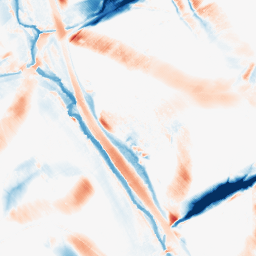
Category: morphological
Decomposition family: morphological_diamond
Decomposition parameters: operation: average
radius: 20
Upsampling method: bspline
Upsampling parameters: scale: 8
Upsampling scale: 8